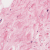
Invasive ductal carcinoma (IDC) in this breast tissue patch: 0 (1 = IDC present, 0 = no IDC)